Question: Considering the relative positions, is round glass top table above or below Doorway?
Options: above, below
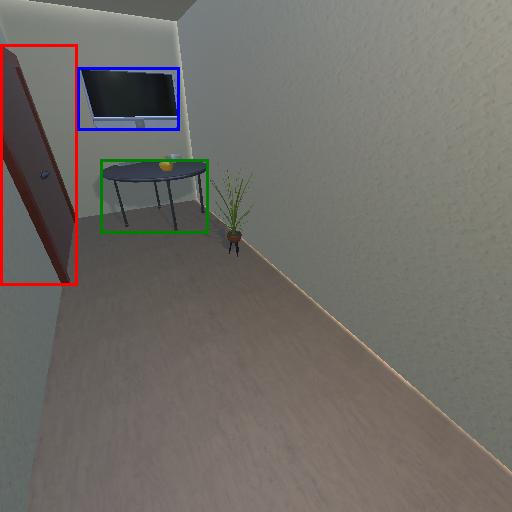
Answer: above